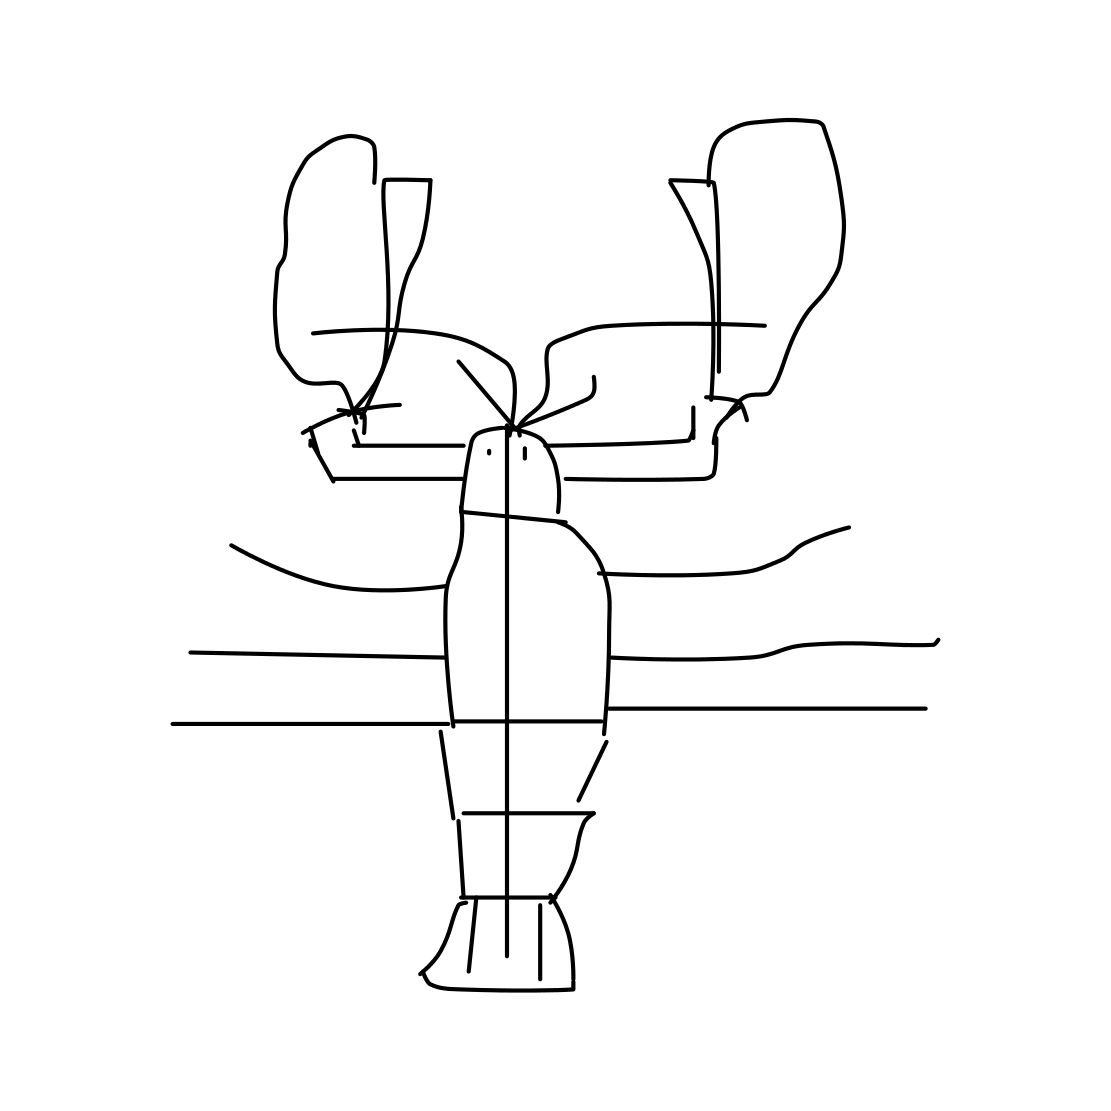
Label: lobster